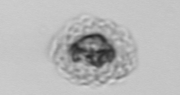
Label: Emiliania_huxleyi